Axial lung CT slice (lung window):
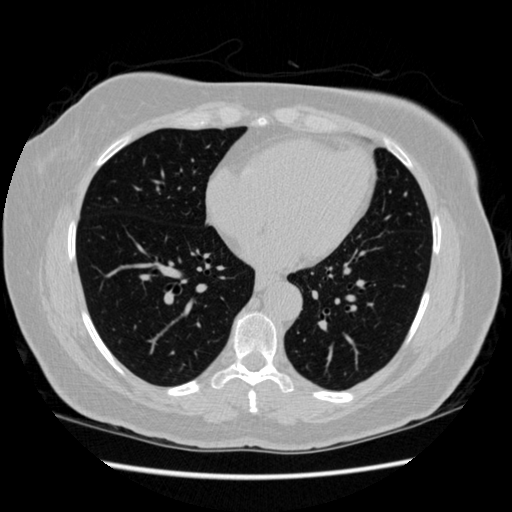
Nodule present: no